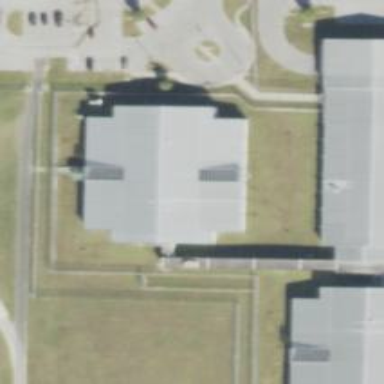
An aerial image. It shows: Prison building with gabled roof.